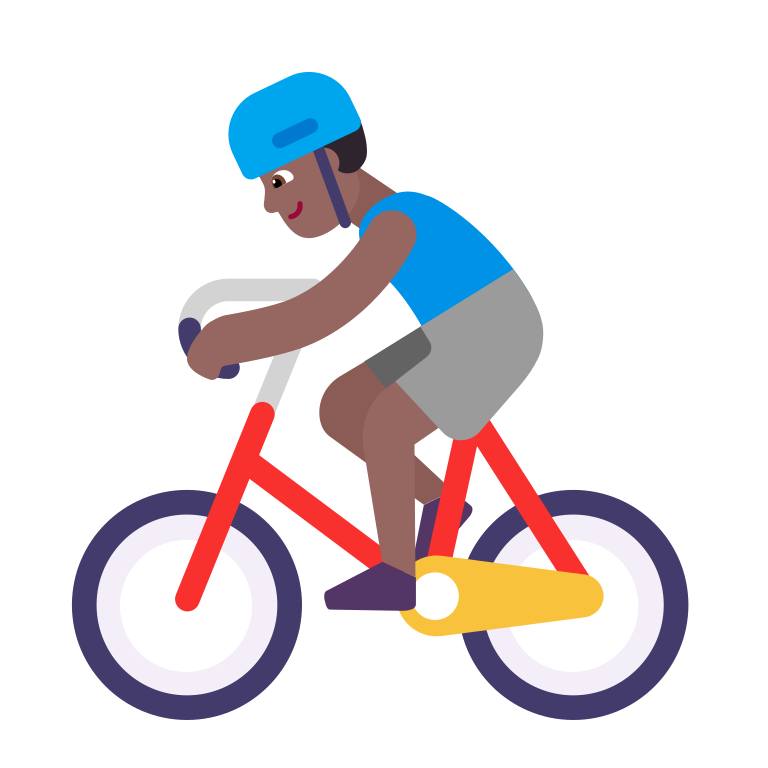
man biking flat  dark